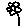
Label: flower